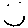
Label: smiley face